RGB frame:
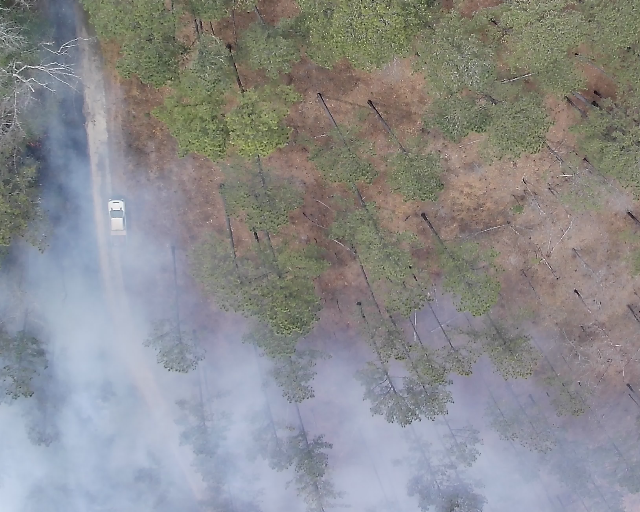
Thermal frame:
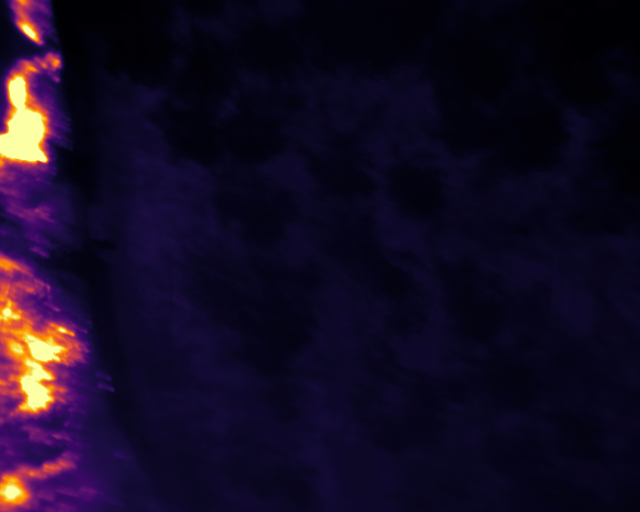
Captured: 2026-02-26 03:06:25
Pixels at or above 80 °C: 15152 (fraction of frame: 0.04624)